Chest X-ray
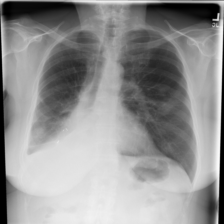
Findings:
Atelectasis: negative
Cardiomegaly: negative
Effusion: negative
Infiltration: negative
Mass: positive
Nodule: negative
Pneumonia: negative
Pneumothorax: negative
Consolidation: negative
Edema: negative
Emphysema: negative
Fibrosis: negative
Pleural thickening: negative
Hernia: negative